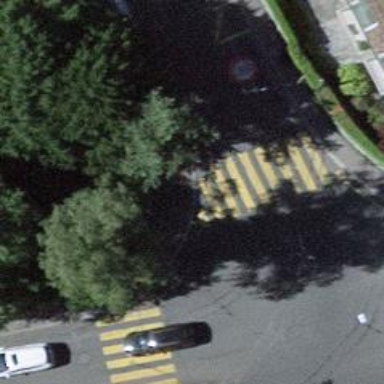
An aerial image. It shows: Kerb barrier.